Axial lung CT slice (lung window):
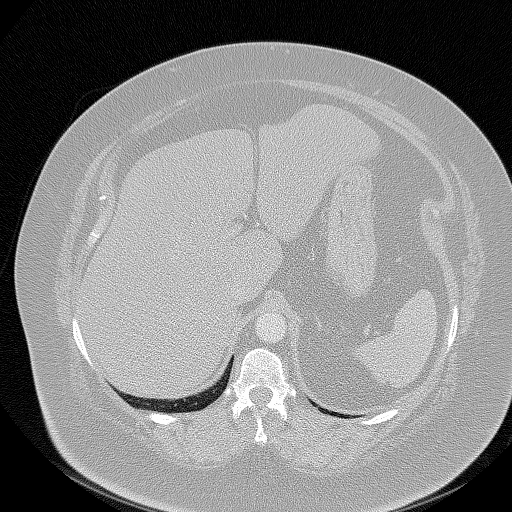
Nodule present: no